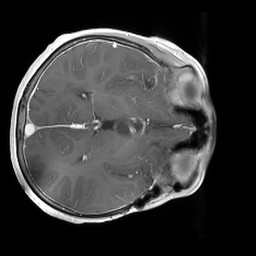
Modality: T1w
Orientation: axial
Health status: ill
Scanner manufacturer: siemens
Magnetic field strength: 3 T
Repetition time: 0.4 s
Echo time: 0.0026 s